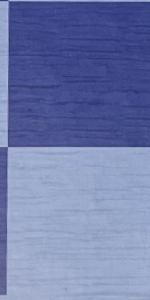
Label: Empty